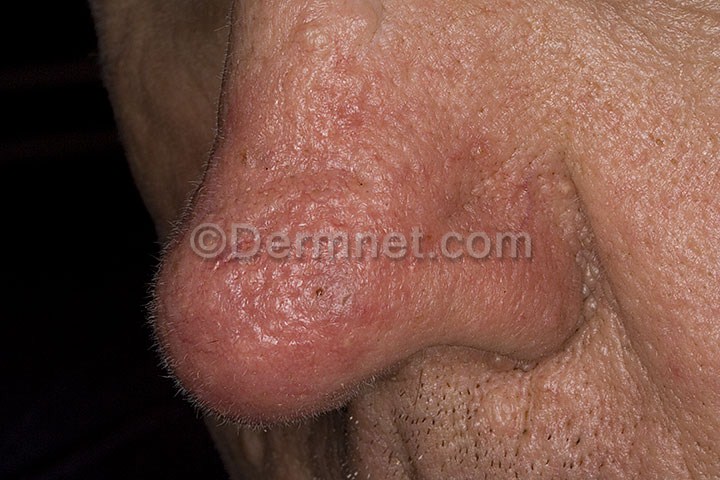
Disease: Acne and Rosacea Photos